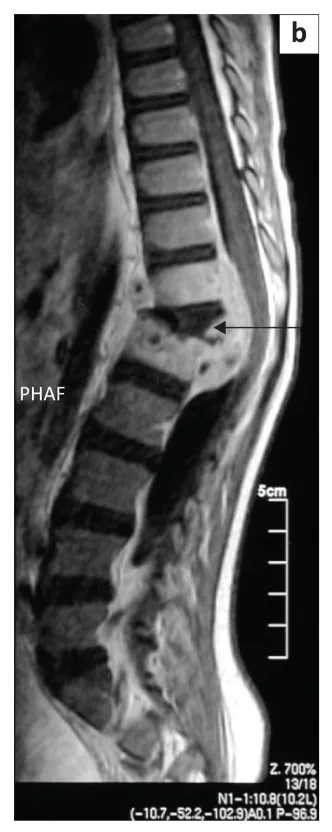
Pre-vertebral fluid collection at T12/L1 extending to the epidural space.
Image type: radiology (mri)